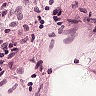
Metastatic tissue present: no